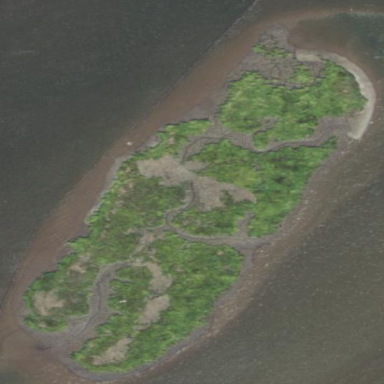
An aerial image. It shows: Image showing island.